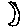
Label: moon